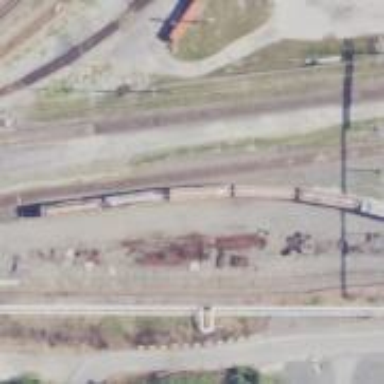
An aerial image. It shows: Railway spur service.